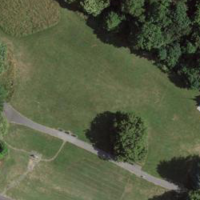
EUNIS habitat code: 53
Species observed at this site:
Cyanistes caeruleus
Fagus sylvatica
Sturnus vulgaris
Passer domesticus
Regulus ignicapilla
Fringilla coelebs
Sylvia atricapilla
Turdus merula
Muscicapa striata
Chroicocephalus ridibundus
Larus michahellis
Cygnus olor
Carpinus betulus
Euonymus europaeus
Parus major
Erithacus rubecula
Acer pseudoplatanus
Milvus migrans
Columba livia